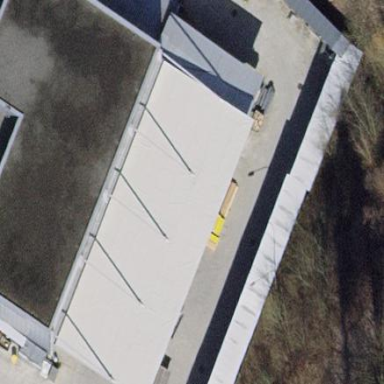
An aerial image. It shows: View of roof of building.